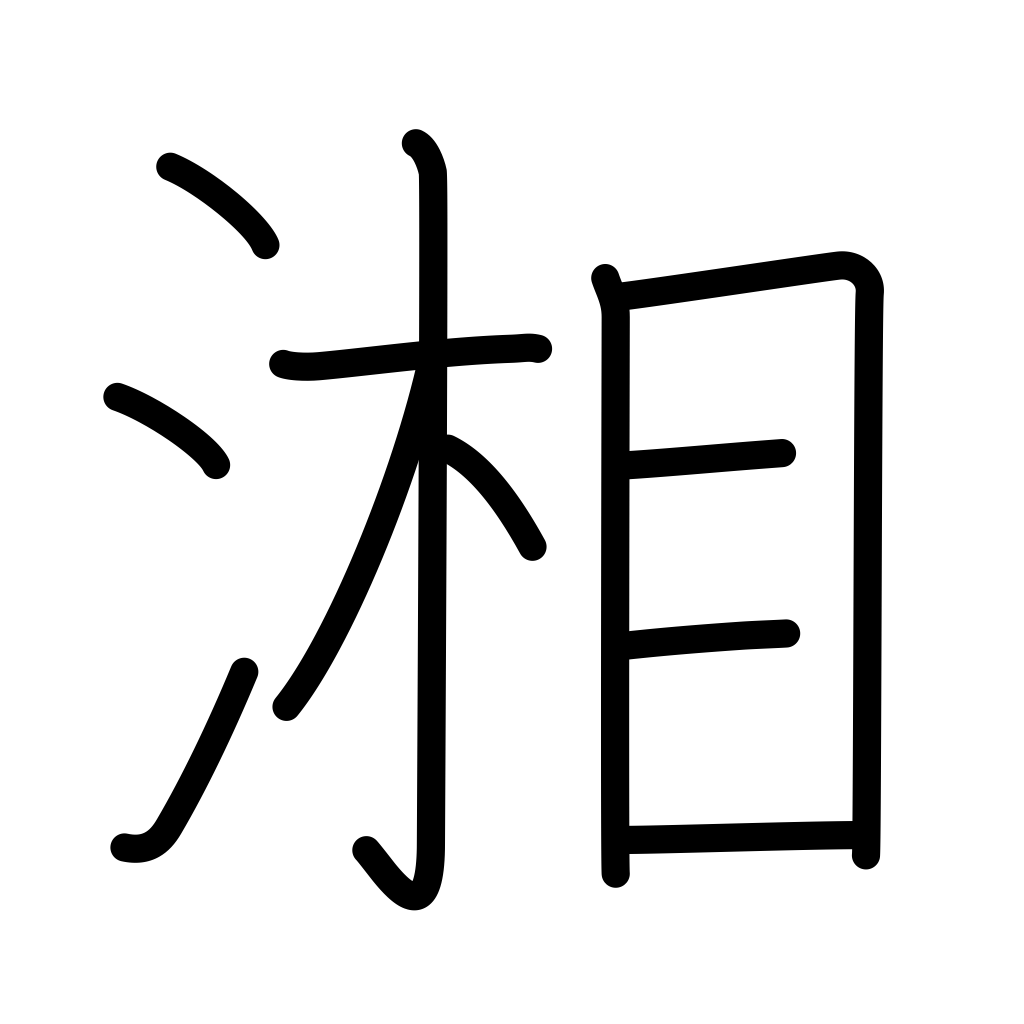
Meaning: name of Chinese river, the Sagami river